Field crop: maize
Growth stage: 2
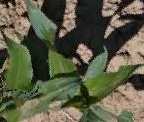
Species: maize